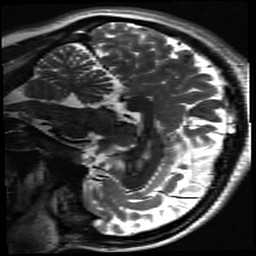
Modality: inplaneT2
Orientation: sagittal